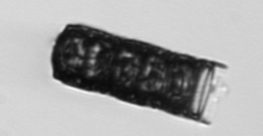
Label: Paralia_sulcata